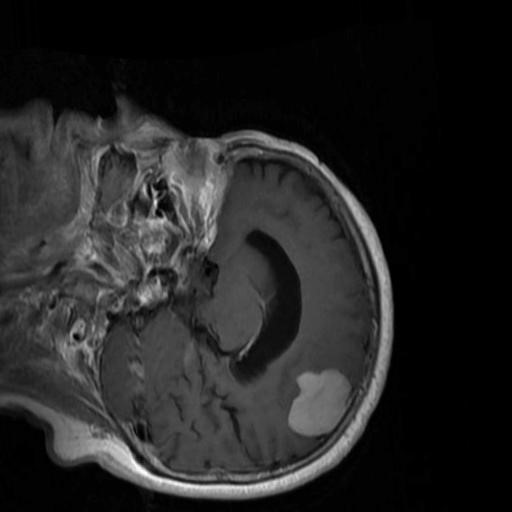
Label: brain_menin